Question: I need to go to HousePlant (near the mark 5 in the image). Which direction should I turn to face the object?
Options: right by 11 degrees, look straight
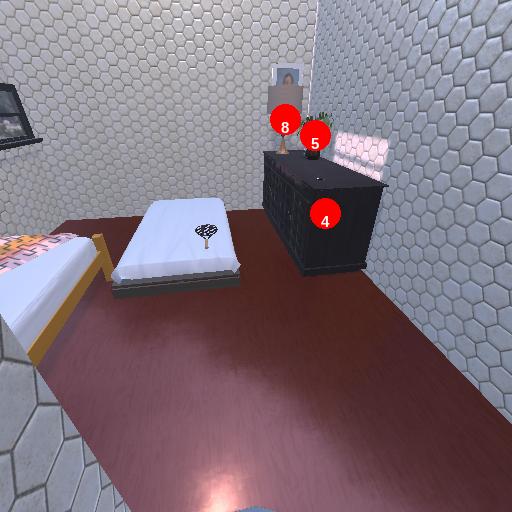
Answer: right by 11 degrees